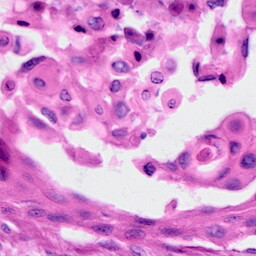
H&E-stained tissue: Cervix